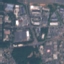
Land use / land cover class: Industrial